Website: walmart
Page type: payment
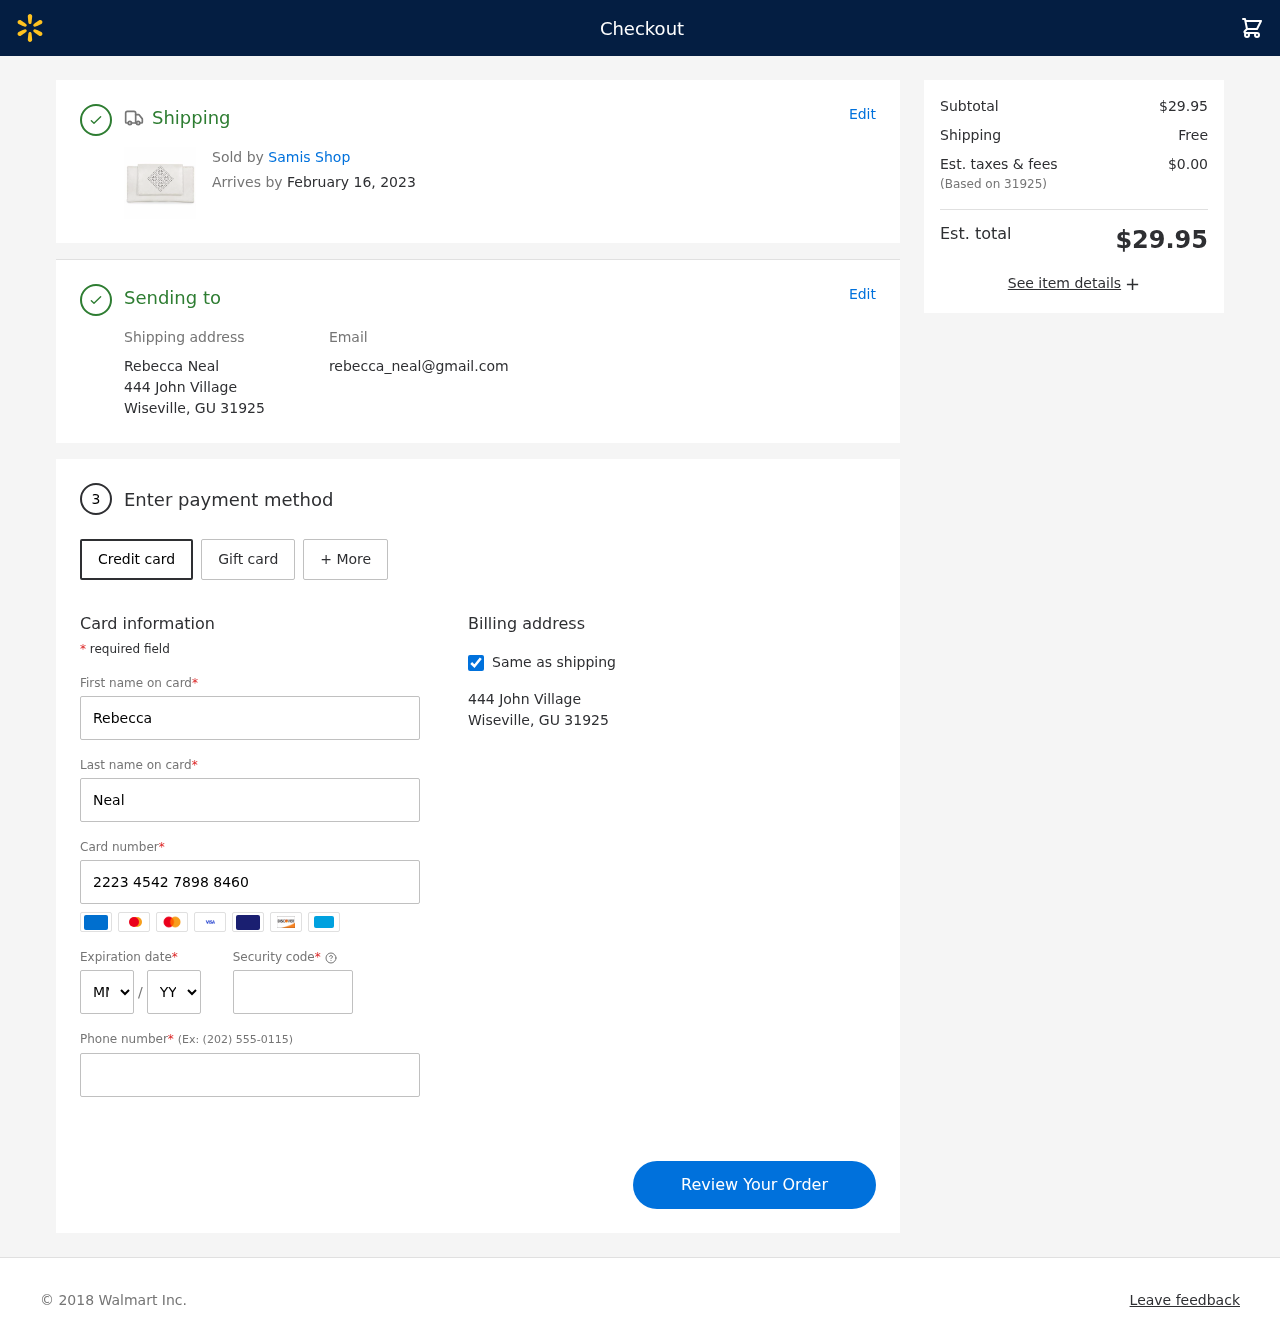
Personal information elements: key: PII_CARD_CVV
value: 163
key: PII_CARD_EXPIRY_MONTH
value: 07
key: PII_CARD_EXPIRY_YEAR
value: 27
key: PII_CARD_NUMBER
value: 2223 4542 7898 8460
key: PII_CITY_STATE_ZIP
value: Wiseville, GU 31925
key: PII_EMAIL
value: rebecca_neal@gmail.com
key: PII_FIRSTNAME
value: Rebecca
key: PII_FULLNAME
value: Rebecca Neal
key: PII_LASTNAME
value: Neal
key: PII_PHONE
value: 6368050046
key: PII_POSTCODE
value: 31925
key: PII_STREET
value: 444 John Village
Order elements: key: ORDER_DELIVERY_DATE
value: February 16, 2023
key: ORDER_SUBTOTAL
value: $29.95
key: ORDER_SHIPPING_COST
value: Free
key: ORDER_TAX
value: $0.00
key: ORDER_TOTAL
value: $29.95